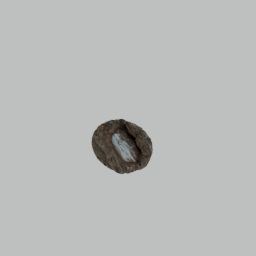
Label: nature